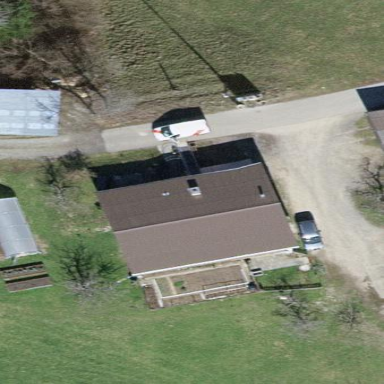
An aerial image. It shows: House with hipped roof.